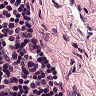
Metastatic tissue present: no